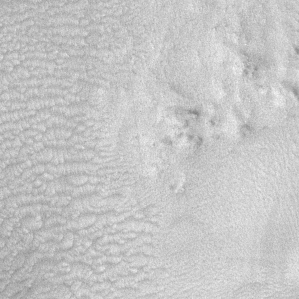
Label: frost